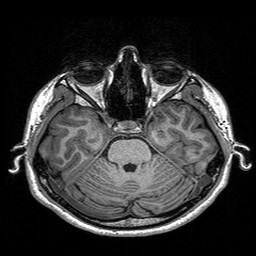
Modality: T1w
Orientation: coronal
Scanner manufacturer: siemens
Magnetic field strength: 3 T